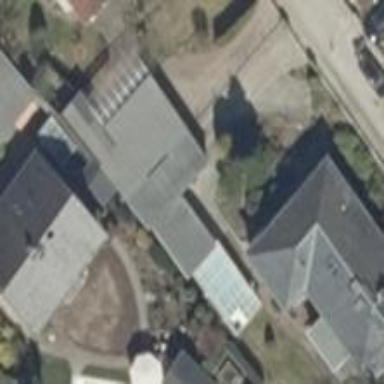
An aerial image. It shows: House with hipped roof.